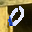
Label: 0